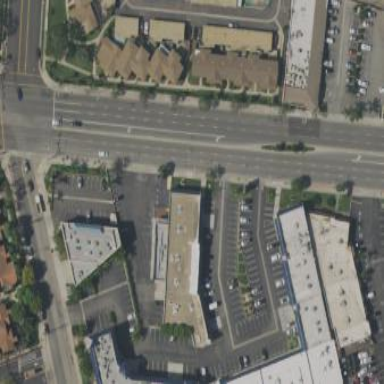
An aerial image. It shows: Retail building.